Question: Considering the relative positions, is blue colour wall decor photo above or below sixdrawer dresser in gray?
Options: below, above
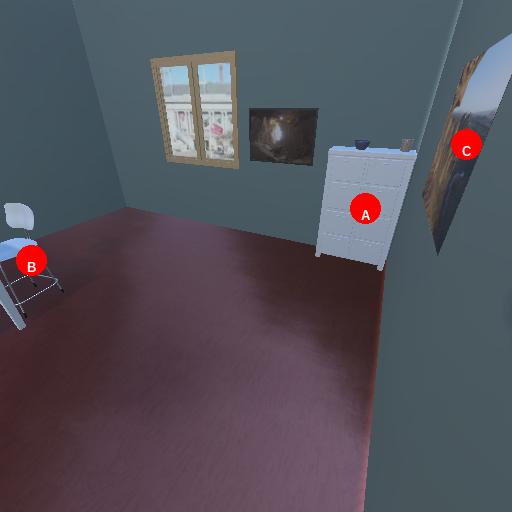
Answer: below